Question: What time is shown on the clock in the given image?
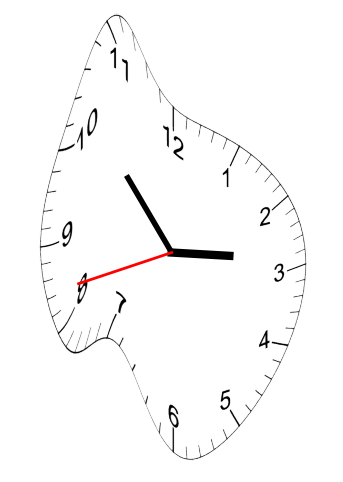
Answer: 02:52:42